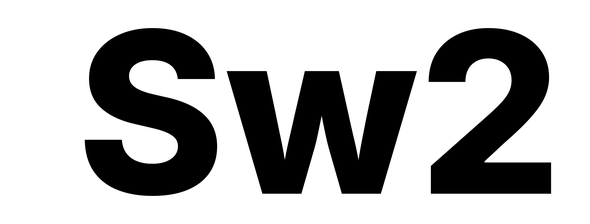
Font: Inter_ExtraBold